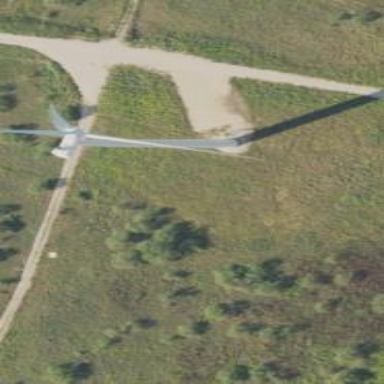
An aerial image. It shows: Wind generator powered by Vestas horizontal axis wind turbine.